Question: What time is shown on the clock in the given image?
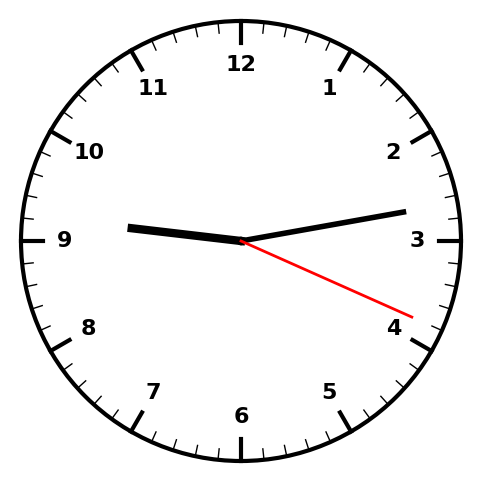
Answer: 09:13:19